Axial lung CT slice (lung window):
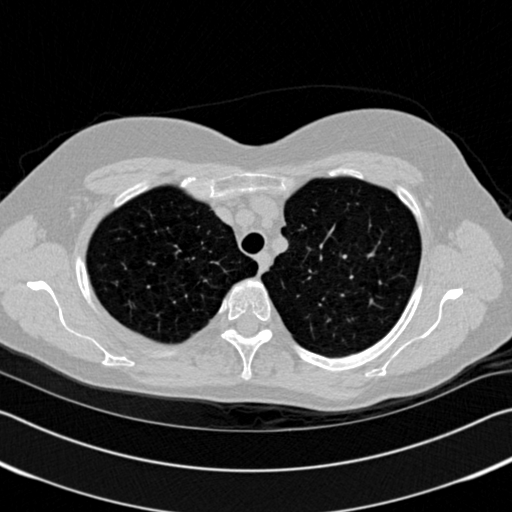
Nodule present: no